Aerial crown-view tile of a tropical tree (Barro Colorado Island, Panama), acquired 20241216:
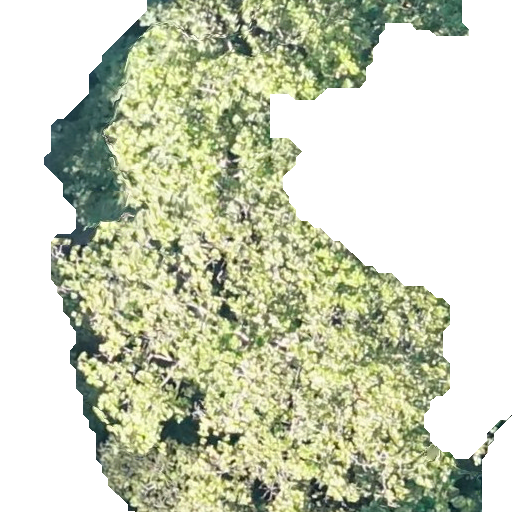
Species: Anacardium excelsum
GBIF accepted scientific name: Anacardium excelsum
Crown area: 257.759 m²